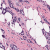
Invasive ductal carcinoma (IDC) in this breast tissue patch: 1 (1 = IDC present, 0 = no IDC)